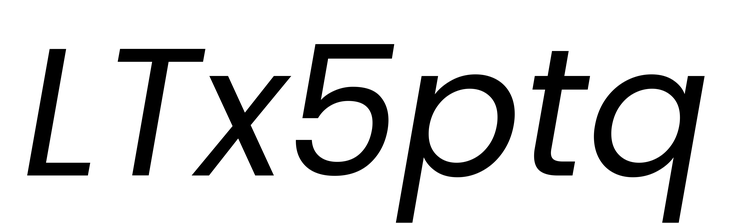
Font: Poppins-Italic